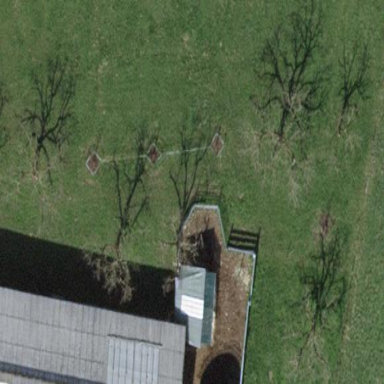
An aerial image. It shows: Orchard.